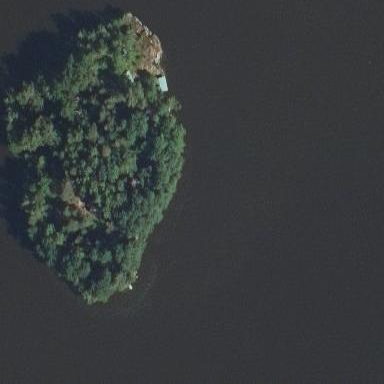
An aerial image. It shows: Islet.